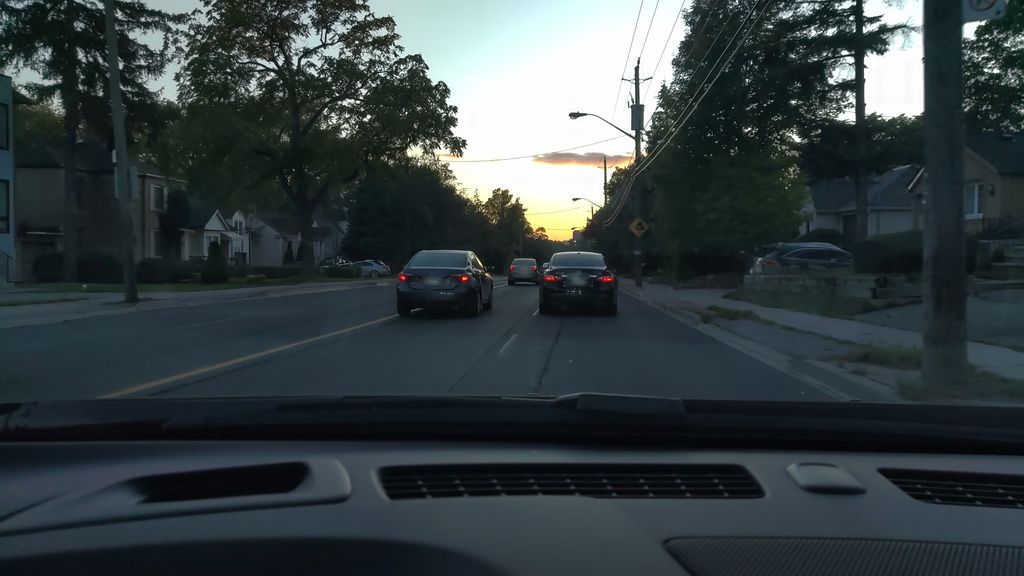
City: toronto